Group 1:
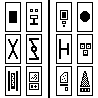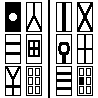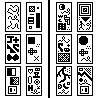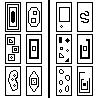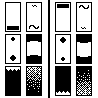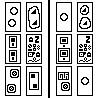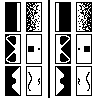
Group 2:
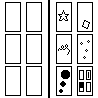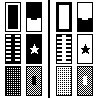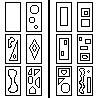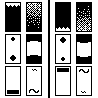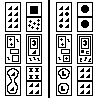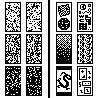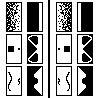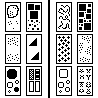
Rule separating the two groups: Images of Bongard Problems that sort an image of their left side on their left and an image of their right side on their left vs. images of Bongard Problems that sort an image of their left side on their right and an image of their right side on their right.
Concepts: self-reference
Author: Leo Crabbe